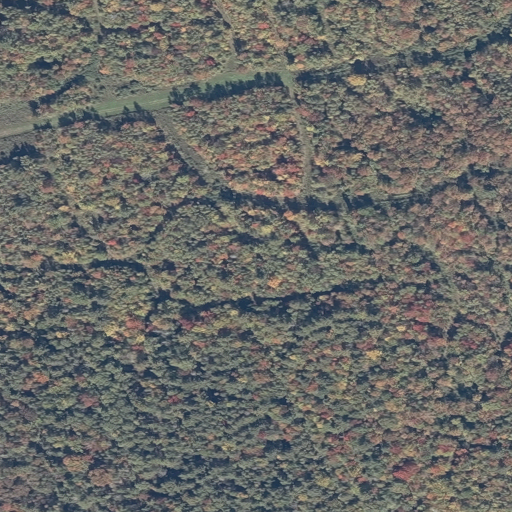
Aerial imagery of mountain in Maine named Bunker Hill containing mixed forest, open development, shrub, deciduous forest, evergreen forest, and low intensity development